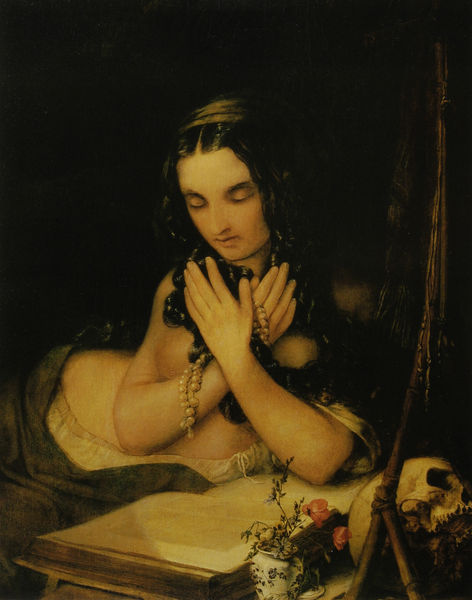
Titel: Büßende Maria Magdalena
Künstler: Georg Friedrich Kersting
Standort: Dresden
Institution: Gemäldegalerie Neue Meister
Schlagwörter: akt, blätter, dunkel, gemälde, haut, nackt, schatten, umhang, weiß, gelb, grün, mädchen, blume, blumen, brust, busen, finger, frau, frisur, haar, holz, licht, mund, nase, schmuck, schwarz, blick, dame, rose, rot, tuch, rock, arme, augen, band, blass, faru, inkarnat, schädel, tod, ärmel, bildnis, hände, portrait, porträt, spiegel, vorhang, öl, haare, mantel, schnur, lippen, locken, mittelscheitel, perlen, scheitel, vase, brüste, liegen, kette, haarband, glanz, lesen, bett, gesenkt, rüschen, perlenkette, entblößt, lider, vanitas, memento mori, vergänglichkeit, buch, gefäss, kreuz, zweig, jugend, augen zu, mohn, ketten, beten, gebet, verschränkt, foliant, seiten, totenkopf, fingernägel, andacht, betende, schwart, privat, aufgeschlagen, buchseiten, büsserin, heilige magdalena, hl. magdalena, madonna, magdalena, orientalismus, rosenkranz, sünde, totenschädel, varnitas, versenkung, gekreuzt, schutz, bet, vertraut, buse, buße, lange haaare, totenshcädel, gekreuzte arme